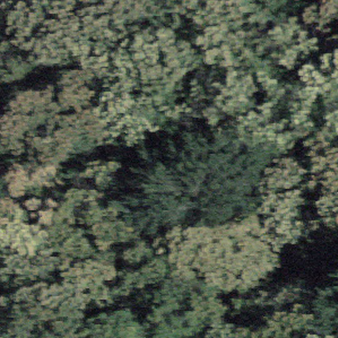
Label: other